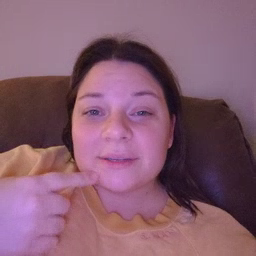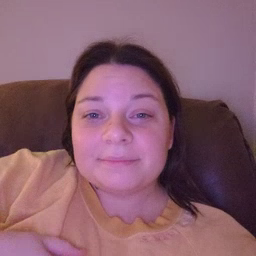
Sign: chin